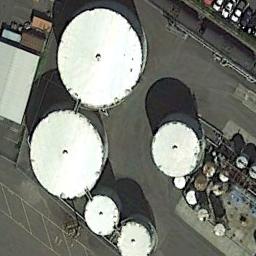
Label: storage_tank